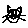
Label: cat